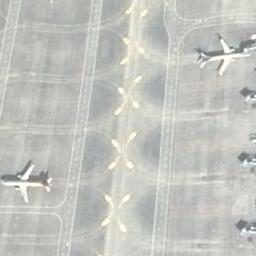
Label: airplane